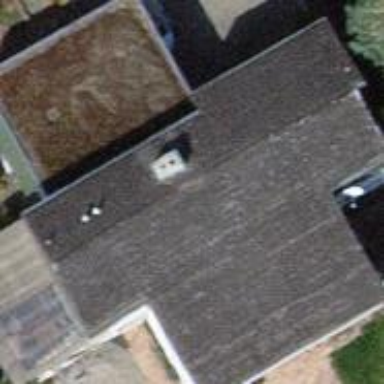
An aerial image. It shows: Detached building.